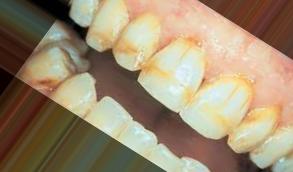
Condition: Tooth Discoloration